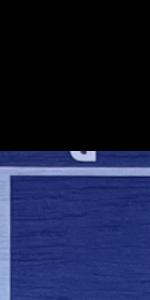
Label: Empty